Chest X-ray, PA view. Patient: 25 years old, sex M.
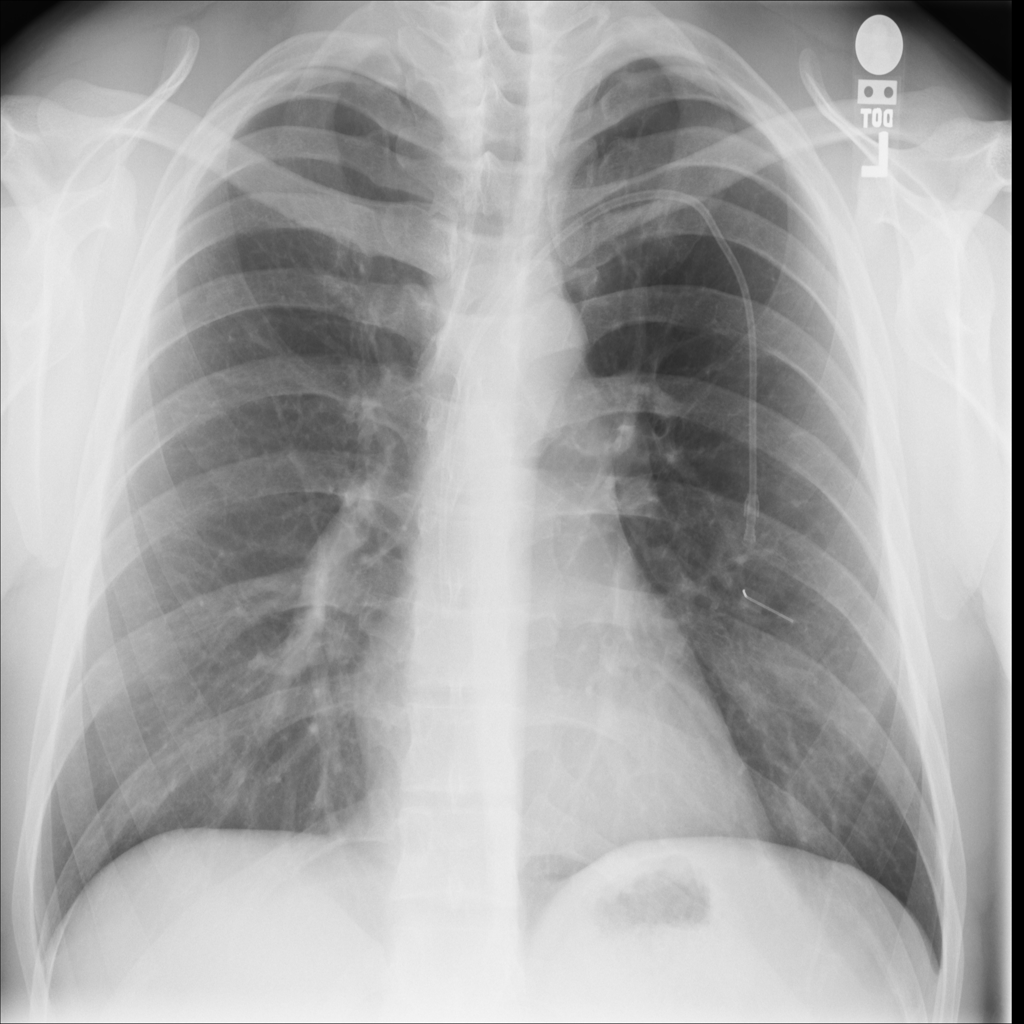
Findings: No Finding